Question: Hi im trying to style my tabactivity im using this:
'''
public class TabContainer extends TabActivity {
/** Called when the activity is first created. */
@Override
public void onCreate(Bundle savedInstanceState) {
super.onCreate(savedInstanceState);
setContentView(R.layout.activity_tab_container);
//TabHost tabHost = (TabHost) findViewById(R.id.tabhost);
TabHost tabHost = getTabHost();
// Tab for Radio
TabSpec radioTabSpec = tabHost.newTabSpec("Radio Online");
// setting Title and Icon for the Tab
radioTabSpec.setIndicator("Radio Online", getResources().getDrawable(R.drawable.menu_radio));
Intent radioIntent = new Intent(this, MainActivity.class);
radioTabSpec.setContent(radioIntent);
// Tab for Facebook
TabSpec facebookTabSpec = tabHost.newTabSpec("Facebook");
facebookTabSpec.setIndicator("Facebook", getResources().getDrawable(R.drawable.menu_facebook));
Intent facebookIntent = new Intent(this, FacebookActivity.class);
facebookTabSpec.setContent(facebookIntent);
// Tab for Twitter
TabSpec twitterTabSpec = tabHost.newTabSpec("Twitter");
twitterTabSpec.setIndicator("Twitter", getResources().getDrawable(R.drawable.menu_twitter));
Intent twitterIntent = new Intent(this, TwitterActivity.class);
twitterTabSpec.setContent(twitterIntent);
// Tab for About
TabSpec aboutTabSpec = tabHost.newTabSpec("Acerca");
aboutTabSpec.setIndicator("Acerca", getResources().getDrawable(R.drawable.menu_about));
Intent aboutIntent = new Intent(this, AboutActivity.class);
aboutTabSpec.setContent(aboutIntent);
// Adding all TabSpec to TabHost
tabHost.addTab(radioTabSpec); // Adding photos tab
tabHost.addTab(facebookTabSpec); // Adding songs tab
tabHost.addTab(twitterTabSpec); // Adding videos tab
tabHost.addTab(aboutTabSpec); // Adding videos tab
}
}
'''
here is my xml:
'''
<?xml version="1.0" encoding="utf-8"?>
<TabHost xmlns:android="http://schemas.android.com/apk/res/android"
android:id="@android:id/tabhost"
android:layout_width="match_parent"
android:layout_height="match_parent">
<LinearLayout
android:orientation="vertical"
android:layout_width="match_parent"
android:layout_height="match_parent">
<TabWidget
android:id="@android:id/tabs"
android:layout_width="match_parent"
android:layout_height="wrap_content" />
<FrameLayout
android:id="@android:id/tabcontent"
android:layout_width="match_parent"
android:layout_height="match_parent"/>
</LinearLayout>
</TabHost>
'''
tabs style example:

i know tabactivity is old but i cant find any other way to make it work for android 2.3 and later now my tabs are showing totally black, i would like to style it to make it more nice.
thank you very much.
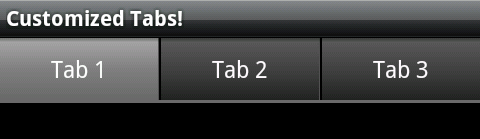
Answer: Why cant you use fragments.To support in all versions, use Action bar Sherlock library
<URL>